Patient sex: M
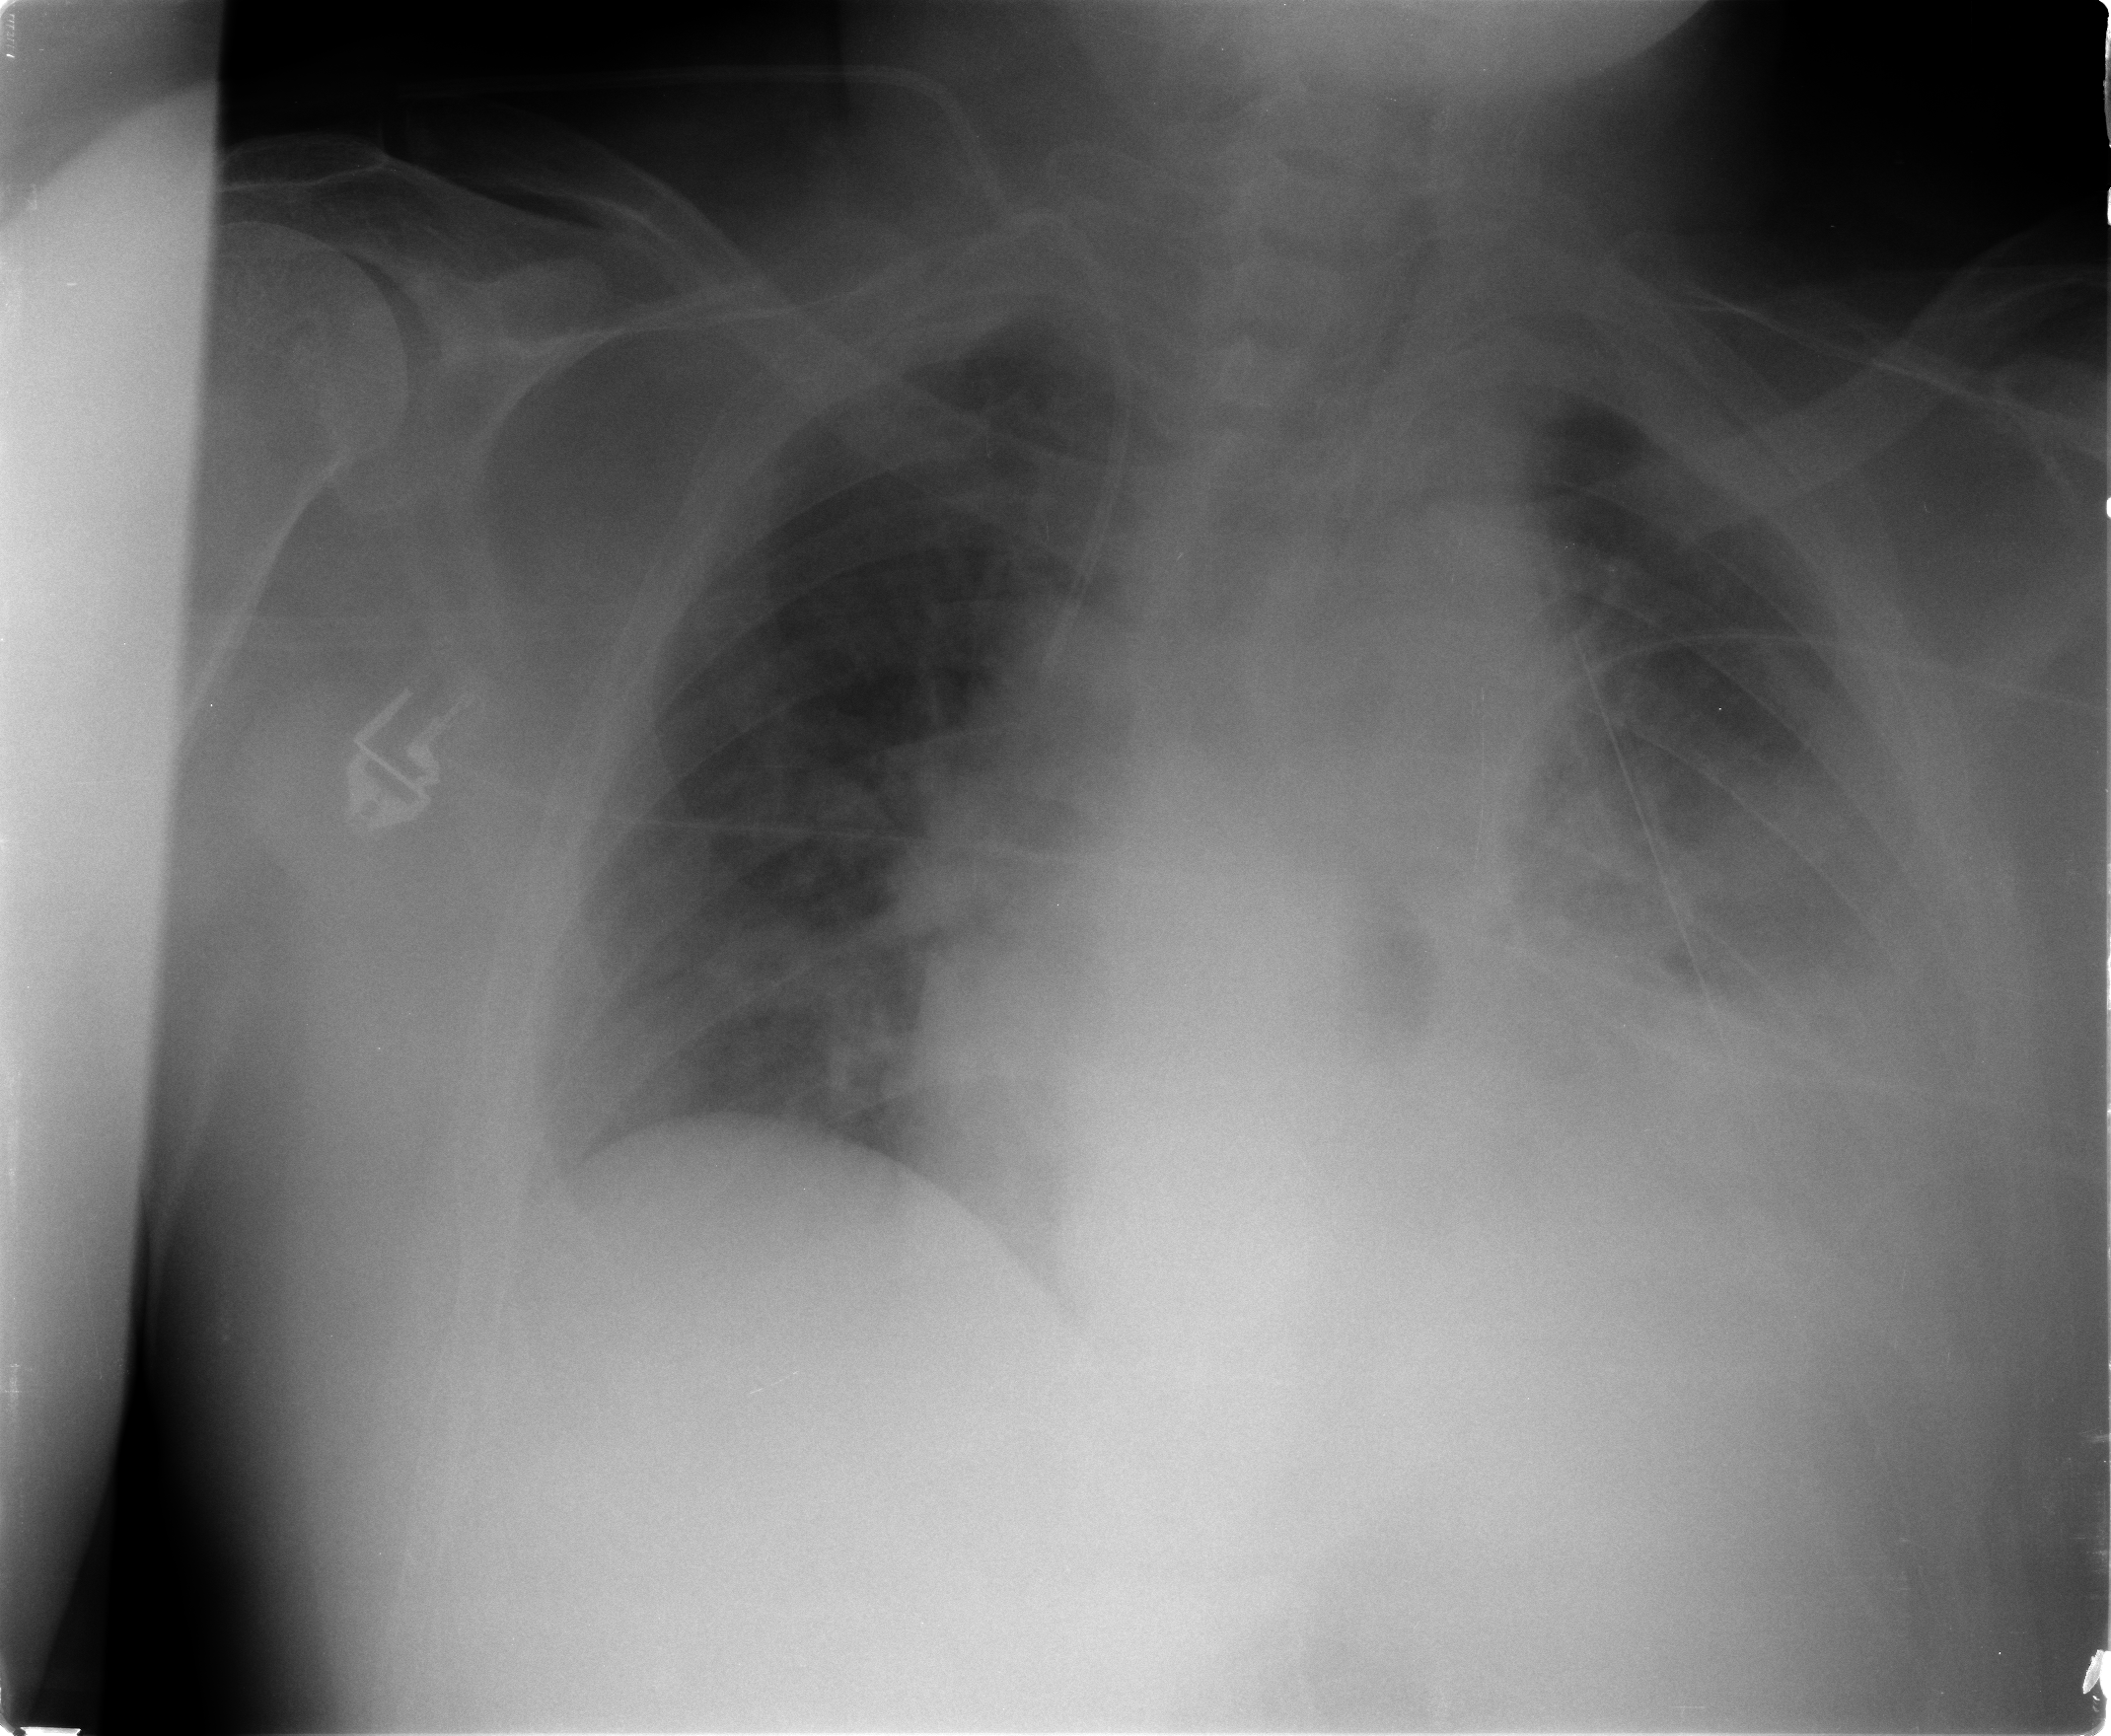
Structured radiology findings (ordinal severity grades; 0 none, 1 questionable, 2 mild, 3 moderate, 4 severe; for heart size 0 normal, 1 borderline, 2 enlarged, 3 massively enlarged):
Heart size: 2
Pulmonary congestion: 2
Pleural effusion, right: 1
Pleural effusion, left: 3
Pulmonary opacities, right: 1
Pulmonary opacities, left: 1
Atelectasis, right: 2
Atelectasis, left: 3